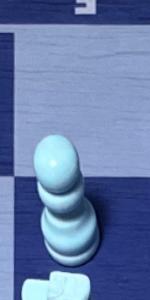
Label: Pawn_White